Question: I'd like to ask a question about Windows Phone 7. I'm really interested in what font is used for the app names on the tiles:

I know that the font for WP7 is Segoe WP, but I've checked Segoe WP Light/Semilight/Semibold/Bold/Black plus Segoe UI and Zegoe but no match. I'd really appreciate it if someone could help me out. Thanks in advance!
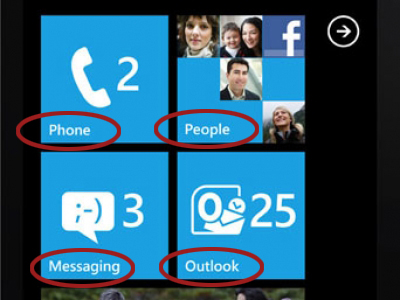
Answer: I originally thought it was just standard Segoe WP (since the font looked the same as when I generate standard text for the tiles using the default <URL>, but upon closer inspection it's actually Segoe WP Semibold. I did a few mockups in Paint.NET and you can tell - the thing that threw me off is that the calendar tile's text content uses Segoe WP Semibold.
I had a trawl through the <URL> and it doesn't mention which font is used for the Live Tile titles, but I'd trust the Silverlight Toolkit as mentioned.